Question: I want to create a Picturebox that adapts its shape to a string of a certain Font. I need this so that I can later create texts and lay it over an AxWindowsMediaPlayer control.
Therefore I created the following class:
'''
using System;
using System.Collections.Generic;
using System.Linq;
using System.Text;
using System.Threading.Tasks;
using System.Windows.Forms;
using System.Drawing;
namespace myProject
{
class ShapedPictureBoxes : PictureBox
{
public ShapedPictureBoxes()
{
this.Paint += this.shapedPaint;
}
void shapedPaint(object sender, PaintEventArgs e)
{
System.Drawing.Drawing2D.GraphicsPath graphicsPath = new System.Drawing.Drawing2D.GraphicsPath();
Font font = new Font("Arial", 14f);
float emSize = e.Graphics.DpiY*font.Size/72;
graphicsPath.AddString(text, new FontFamily("Arial"), (int)System.Drawing.FontStyle.Regular, emSize, new Point(0,0), new StringFormat());
e.Graphics.DrawString(text, font, Brushes.Red, new Point(0, 0));
this.Region = new Region(graphicsPath);
}
public string text = "Here comes the sun, doo da doo do";
}
}
'''
The problem now is, that the "Graphics.DrawString" does not match the graphicspath.AddString, probably because FontFamily isn't the same as Font. How can I match them?
So: How can I convert Fontfamily to Font or viceversa?
This is how it looks like:

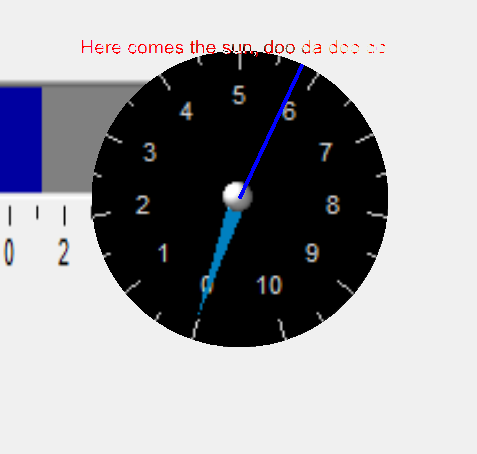
Answer: You need to account for the fact that the 'Font' size is specified in units of points, but the 'AddString()' size is specified in device units.
You can convert the units as follows:
'''
Font font = new Font("Arial", 14f, FontStyle.Bold);
float emSize = e.Graphics.DpiY * font.Size / 72; // Here's the conversion.
graphicsPath.AddString(text, new FontFamily("Arial"), (int)System.Drawing.FontStyle.Bold, emSize, new Point(0, 0), new StringFormat());
'''
Note that I'm passing the calculated 'emSize' to 'AddString()' instead of passing '14f'.